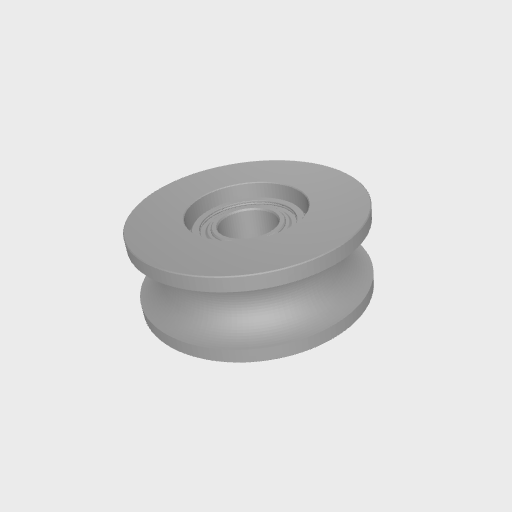
Part: UWheel8ID